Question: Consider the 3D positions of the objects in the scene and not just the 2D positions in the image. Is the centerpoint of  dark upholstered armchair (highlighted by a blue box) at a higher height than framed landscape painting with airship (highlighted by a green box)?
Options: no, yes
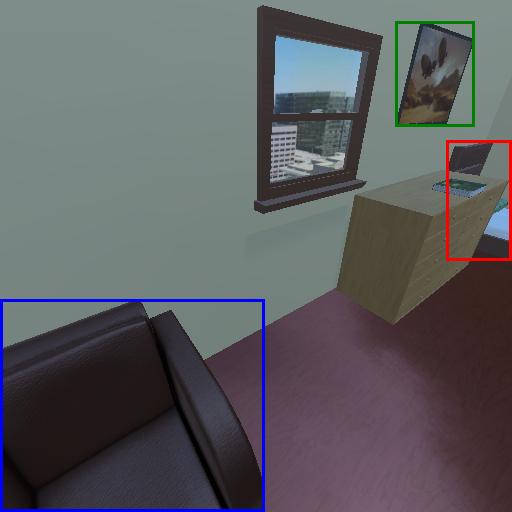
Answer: no